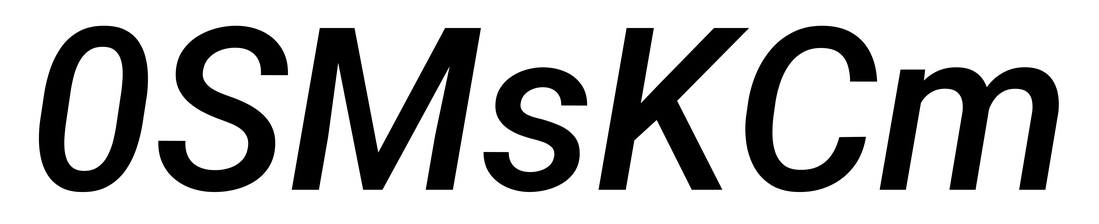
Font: Roboto-Italic_Medium_Italic